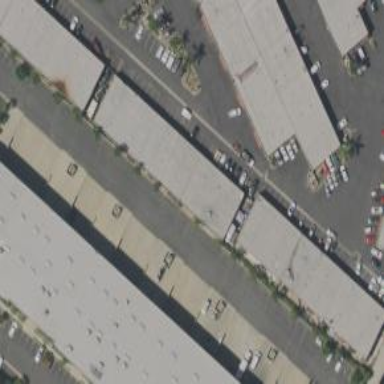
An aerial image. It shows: Warehouse.